Field crop: maize
Growth stage: 2
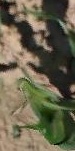
Species: maize